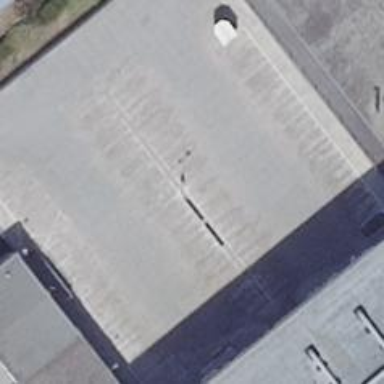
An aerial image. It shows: Rooftop parking area.